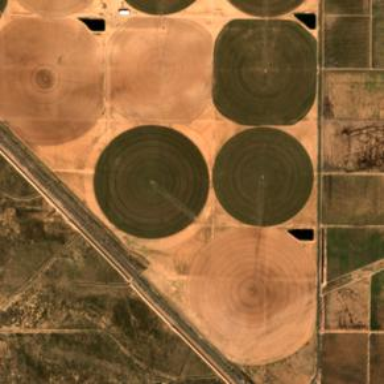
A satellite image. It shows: Farmland with pivot irrigation system.